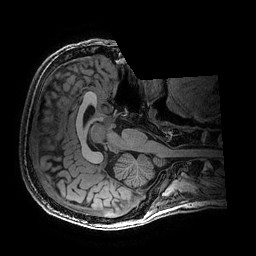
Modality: T1w
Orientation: axial
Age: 20
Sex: male
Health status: healthy
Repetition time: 2.53 s
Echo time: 0.0034 s